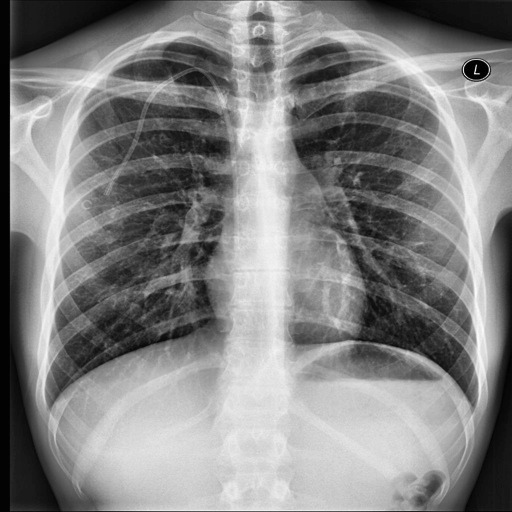
Finding: NORMAL